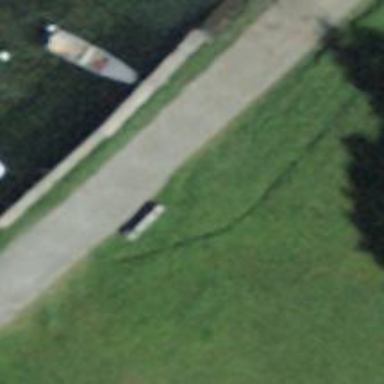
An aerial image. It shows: Burlywood bench.